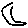
Label: moon